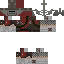
A male skeleton skin with dark skin, wearing brown helmet dressed in a red armor chest and red pants, featuring a closed mouth.